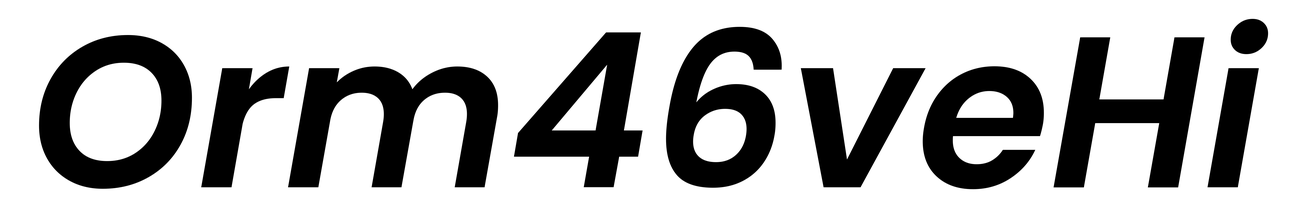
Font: Poppins-SemiBoldItalic